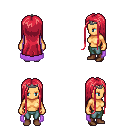
a pixel art fantasy rpg character, female body template, human, tanned skin, lavender cape, teal pants, ruby red extra-long hairstyle, iron tiara, brown shoes, four views (front, back, left, right), 2x2 character sprite sheet, small pixel art, hard edges, no anti-aliasing